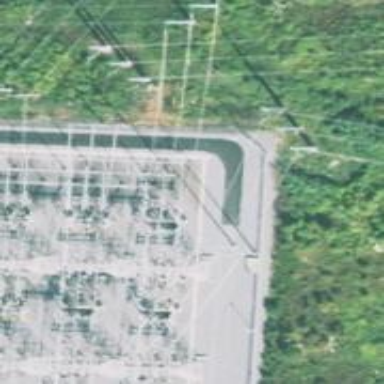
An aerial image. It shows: Switch for power supply.